Aerial crown-view tile of a tropical tree (Barro Colorado Island, Panama), acquired 20250915:
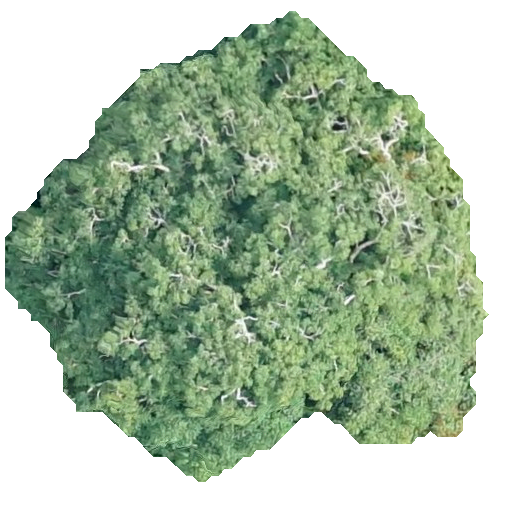
Species: Handroanthus guayacan
GBIF accepted scientific name: Handroanthus guayacan
Crown area: 221.518 m²